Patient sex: M
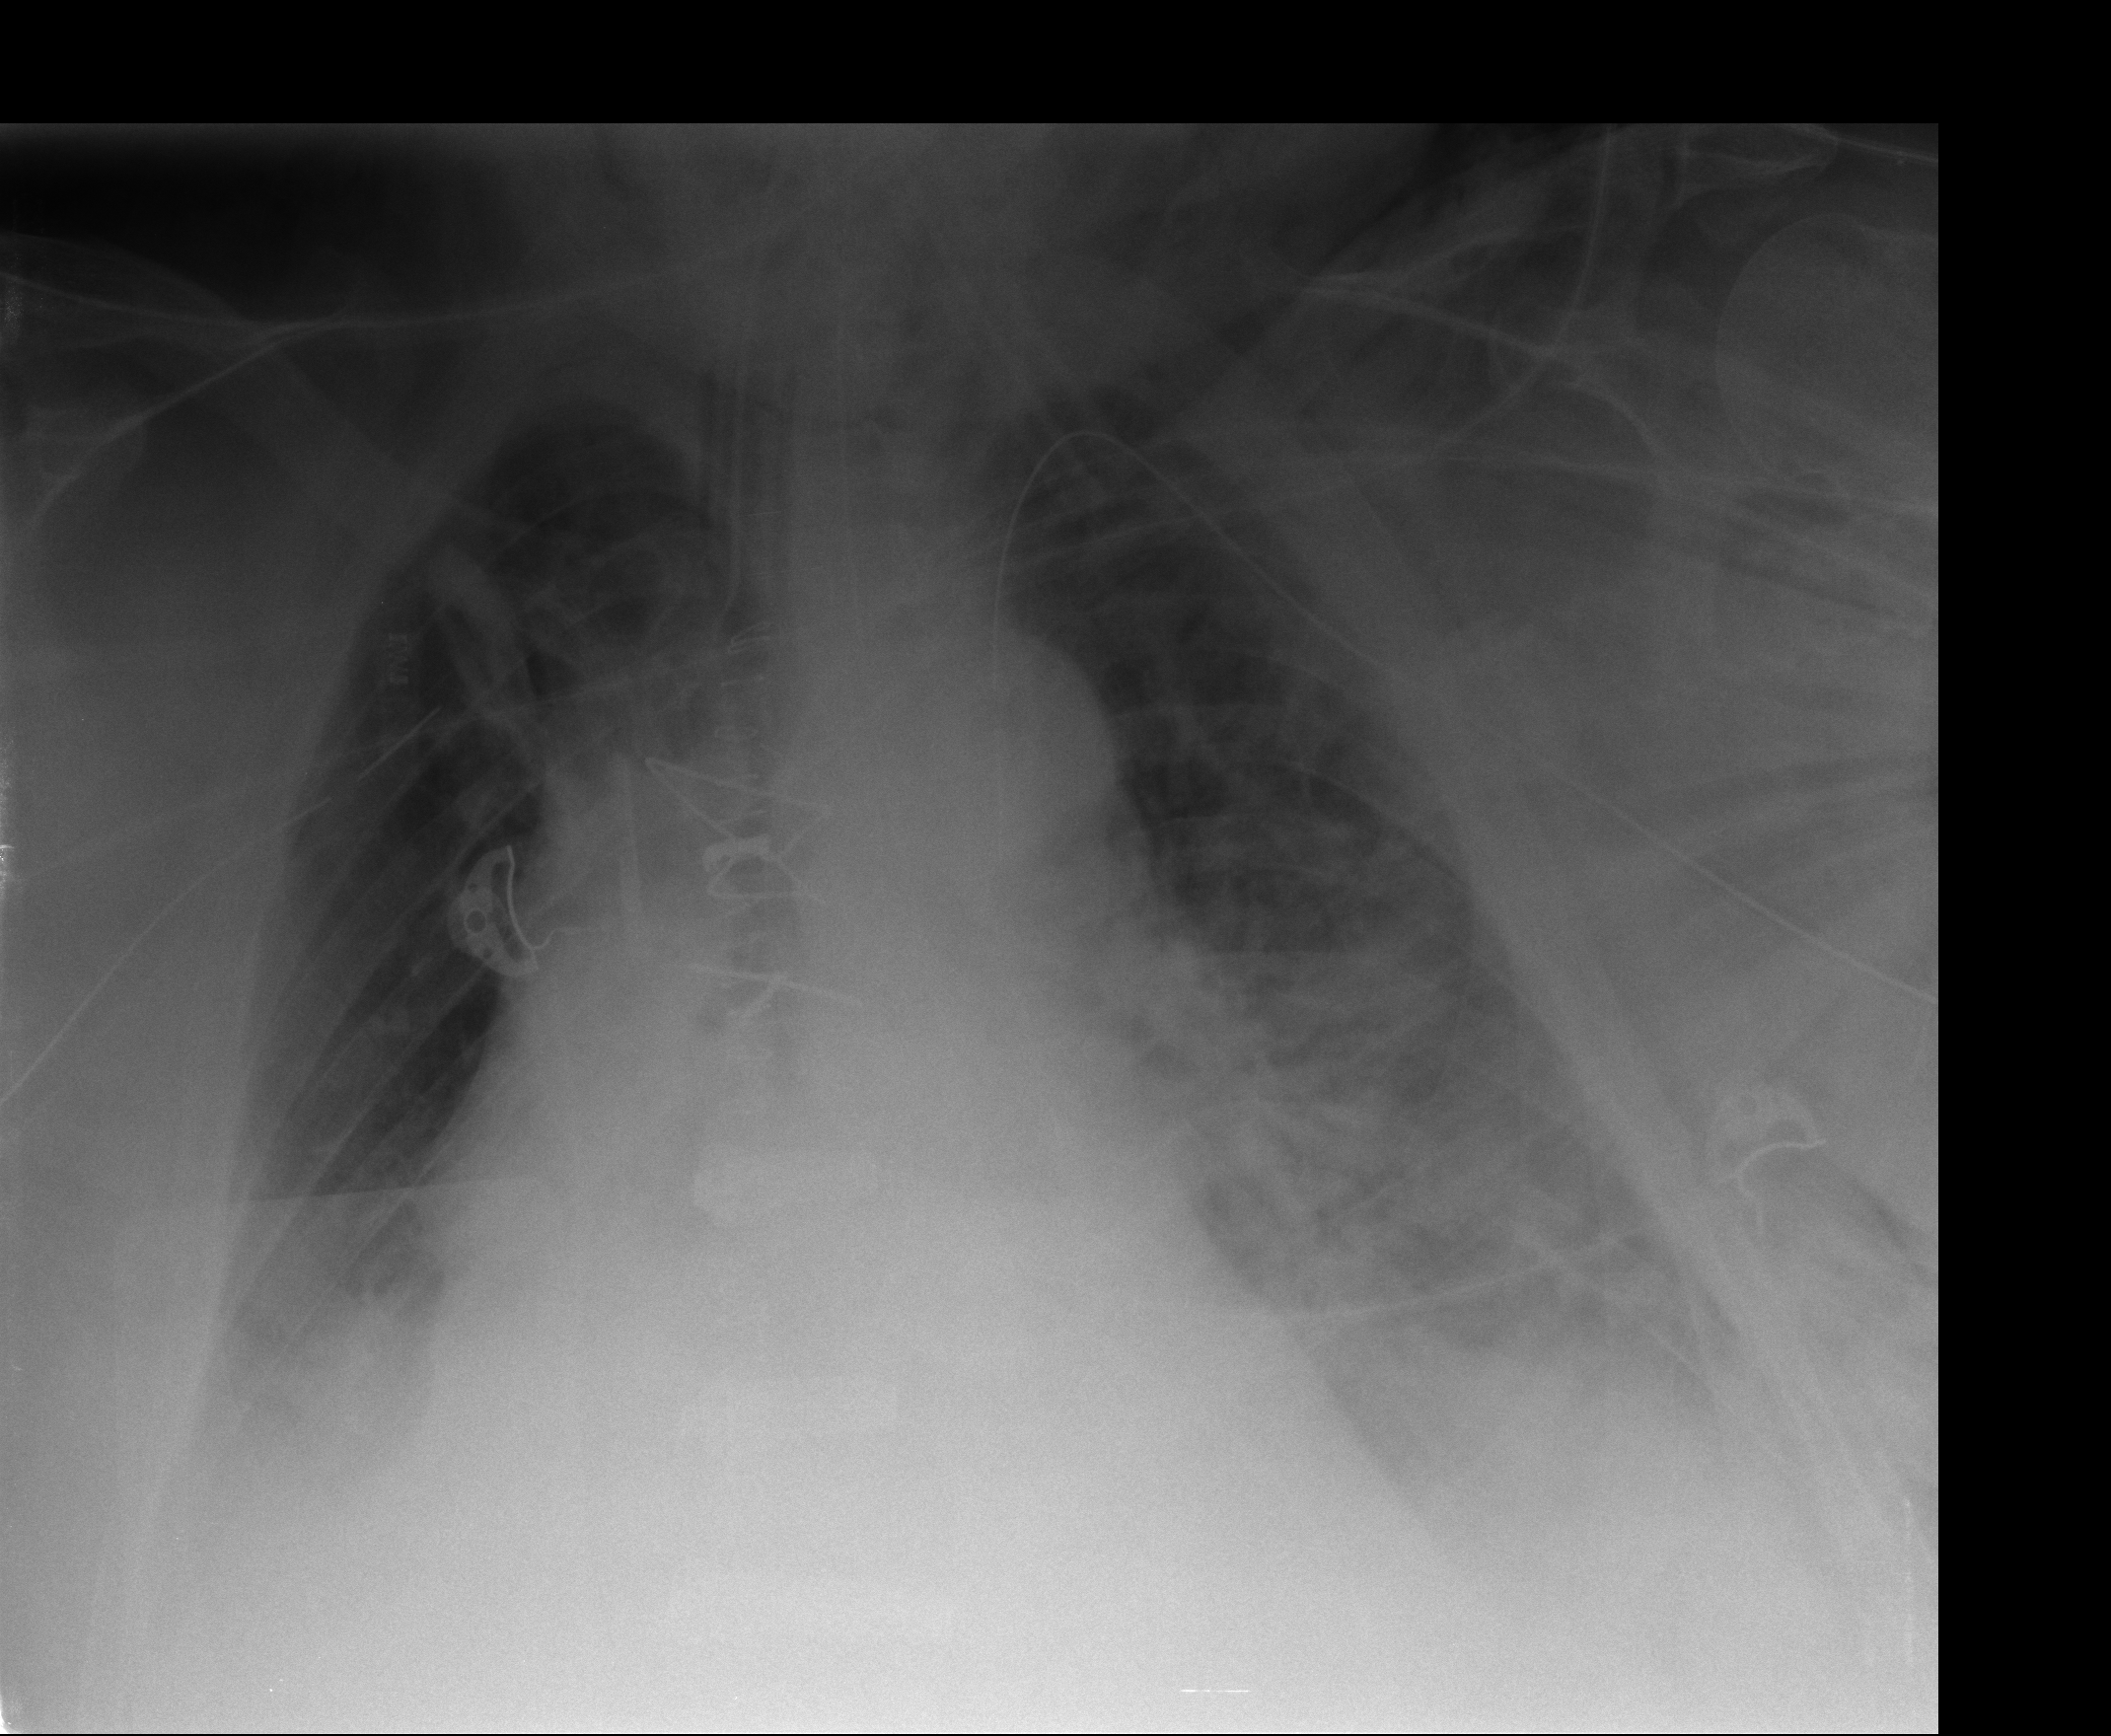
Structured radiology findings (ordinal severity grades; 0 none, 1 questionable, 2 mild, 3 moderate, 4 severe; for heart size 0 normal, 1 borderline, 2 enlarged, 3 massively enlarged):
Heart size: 3
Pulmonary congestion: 2
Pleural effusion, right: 2
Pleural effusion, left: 1
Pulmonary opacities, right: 0
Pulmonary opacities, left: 2
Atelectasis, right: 2
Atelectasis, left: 2